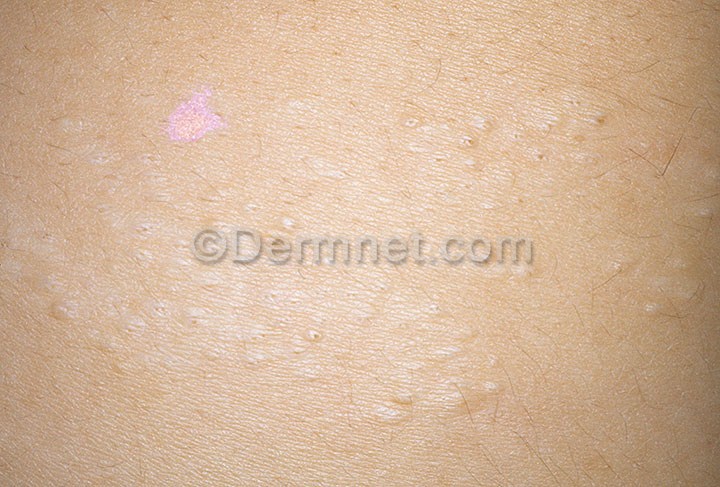
Disease: Systemic Disease